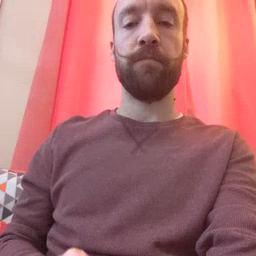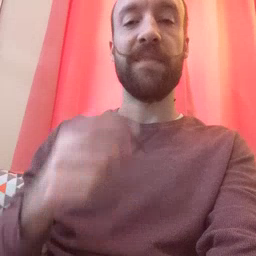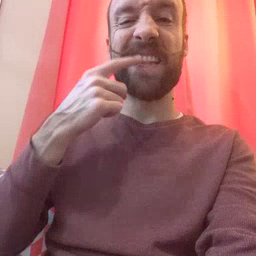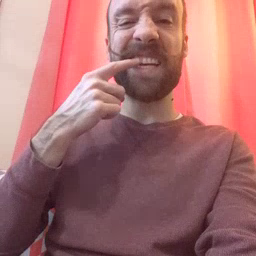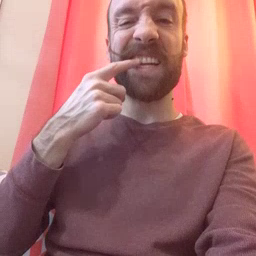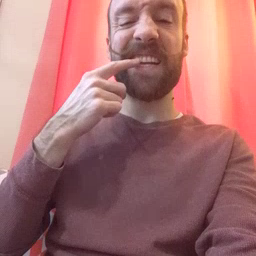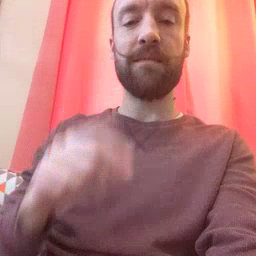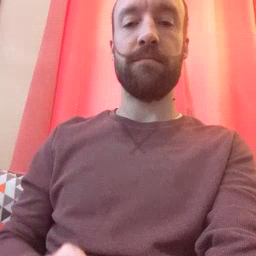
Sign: tooth